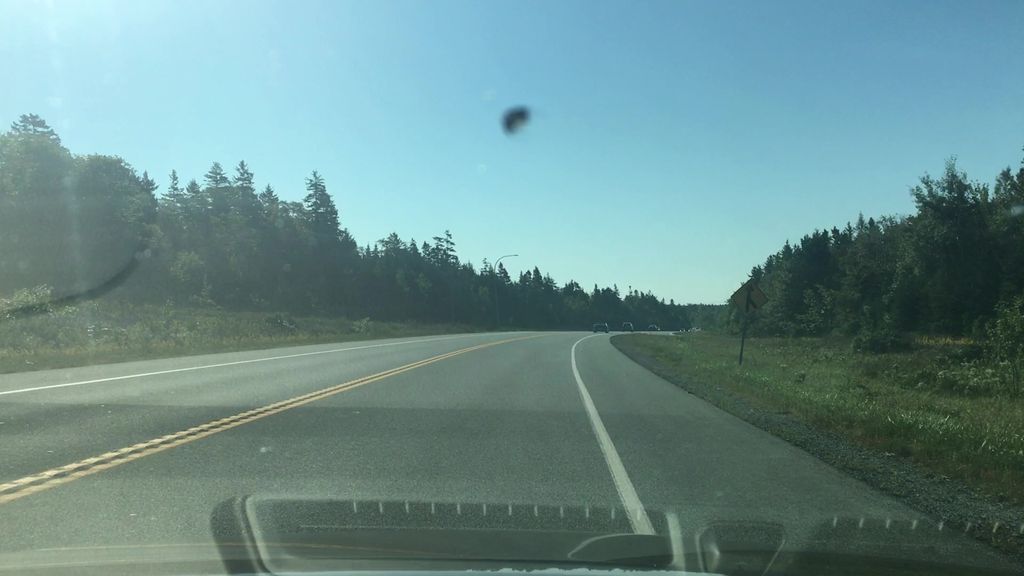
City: halifax